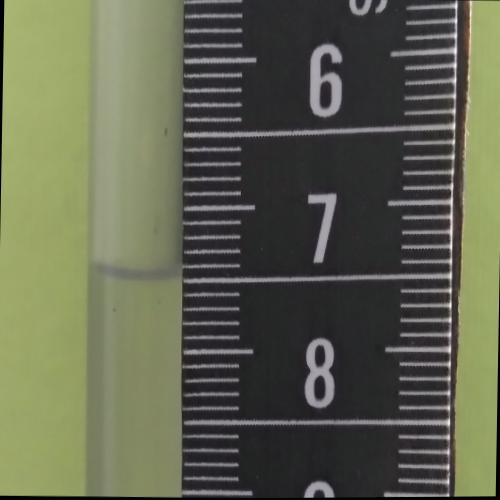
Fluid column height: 7.5 cm